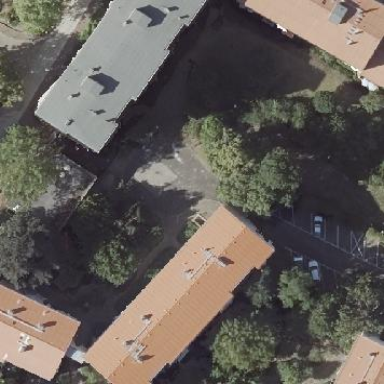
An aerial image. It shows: Kindergarten.